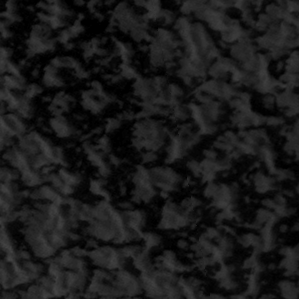
Label: frost